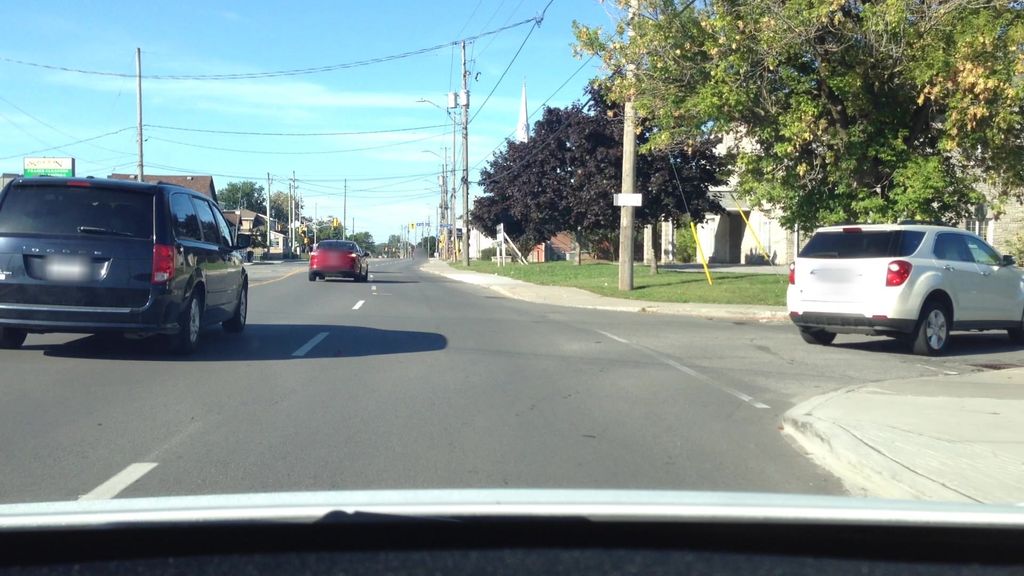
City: ottawa-gatineau